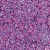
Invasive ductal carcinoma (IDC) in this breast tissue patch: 1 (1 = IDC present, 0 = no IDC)